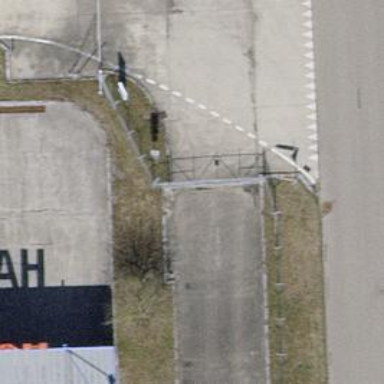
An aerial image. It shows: Gate.